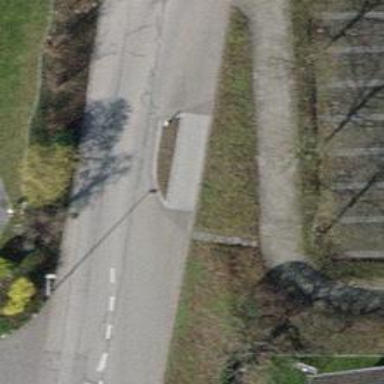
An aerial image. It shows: Traffic calming feature called choker.